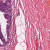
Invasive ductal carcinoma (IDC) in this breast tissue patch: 0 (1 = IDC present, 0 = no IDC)